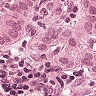
Metastatic tissue present: yes